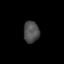
Tissue: lung
Cell type: Others
Senescence score: 0.2182
Nuclear area (px): 327
Mean DAPI intensity: 78.636